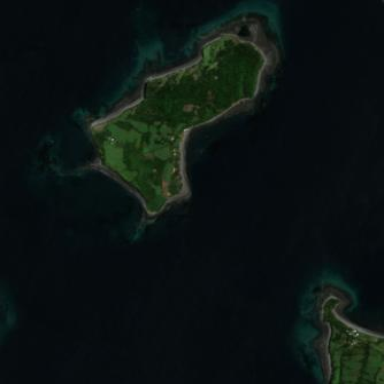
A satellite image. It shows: Island with natural coastline.